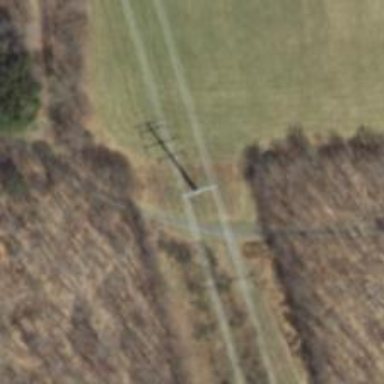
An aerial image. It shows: Power tower.